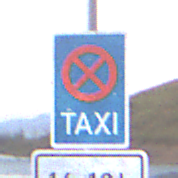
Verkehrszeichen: Taxenstand
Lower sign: ZeitangabenOhneBeschraenkungAufWochentage1
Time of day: SunriseSunset
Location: Outdoor (RoadRail)
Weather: PartlyCloudy
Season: NotSpecified
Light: Natural